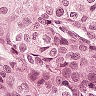
Metastatic tissue present: yes